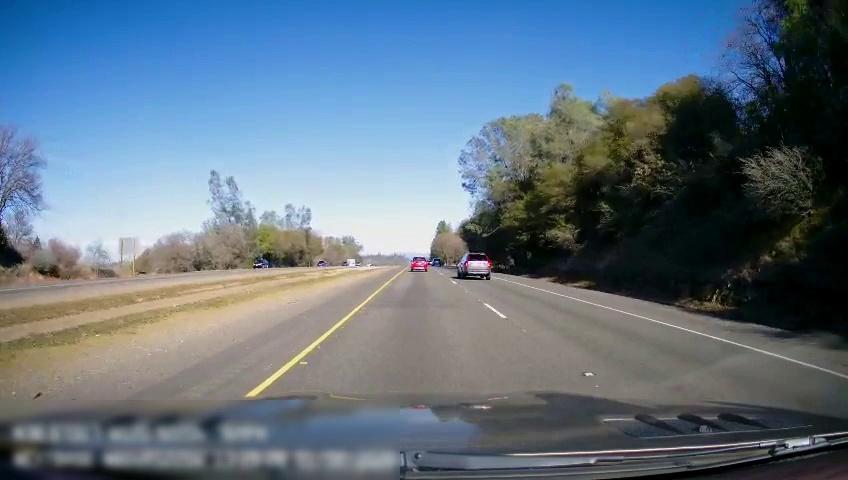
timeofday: Day
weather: Sunny
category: Drivable Space
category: Drivable Space
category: Vehicles | SUV
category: Vehicles | SUV
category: Vehicles | SUV
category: Vehicles | SUV
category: Vehicles | Car
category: Lanes | Current Lane
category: Lanes | Current Lane
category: Lanes | Alternate Lane